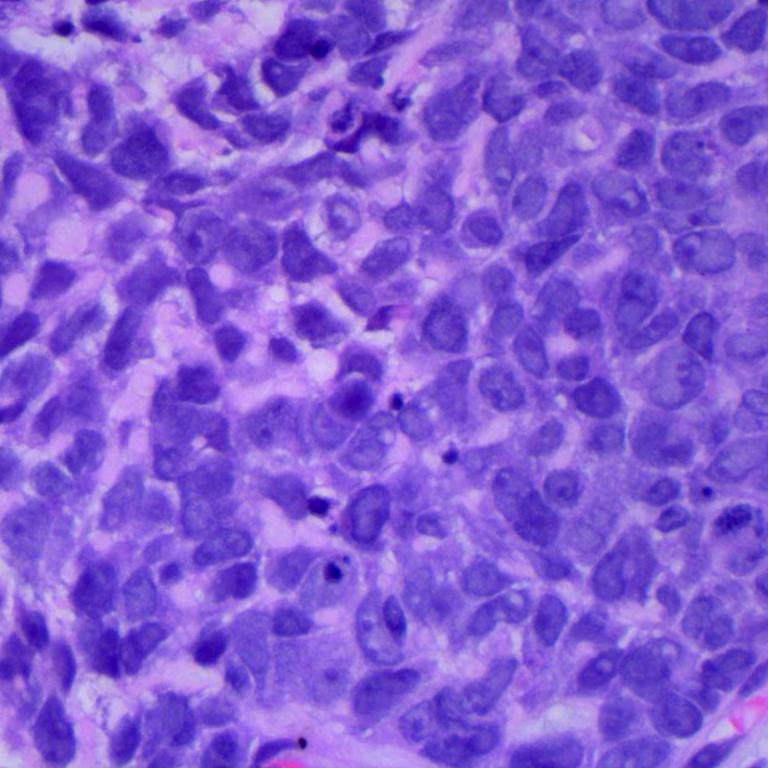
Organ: lung
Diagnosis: squamous carcinomas